Field crop: maize
Growth stage: 2
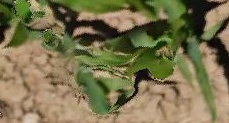
Species: maize